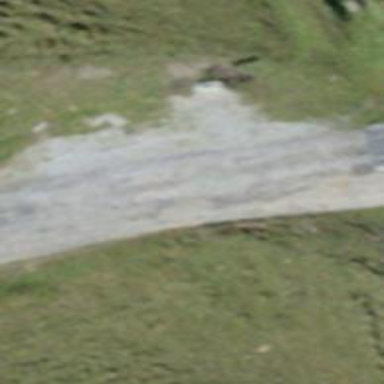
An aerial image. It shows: Passing place on the road.